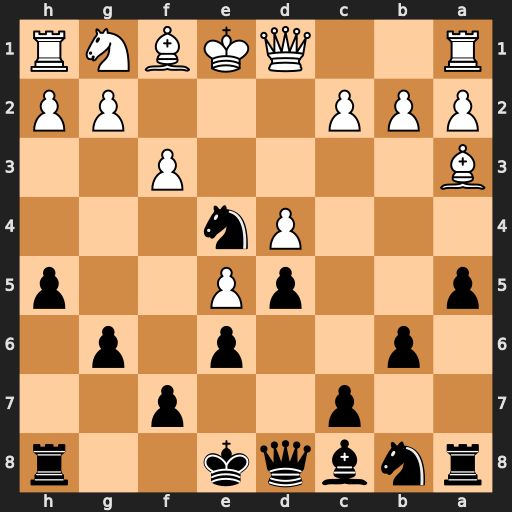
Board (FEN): rnbqk2r/2p2p2/1p2p1p1/p2pP2p/3Pn3/B4P2/PPP3PP/R2QKBNR
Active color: b
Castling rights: KQkq
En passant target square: -
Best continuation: Qh4+ g3 Nxg3 hxg3 Qxh1